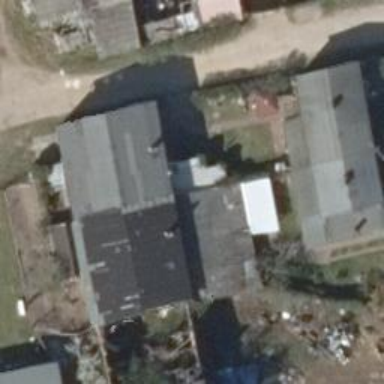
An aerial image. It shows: Building with gray roof.